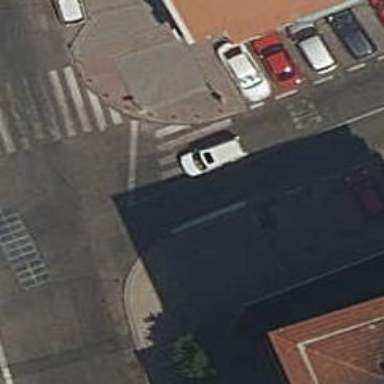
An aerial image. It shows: Footway with zebra crossing.